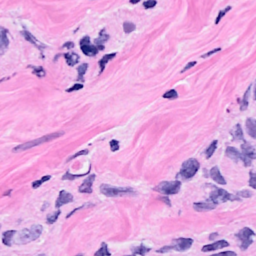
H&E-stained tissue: Breast